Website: bh-photo
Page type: customer-info-address
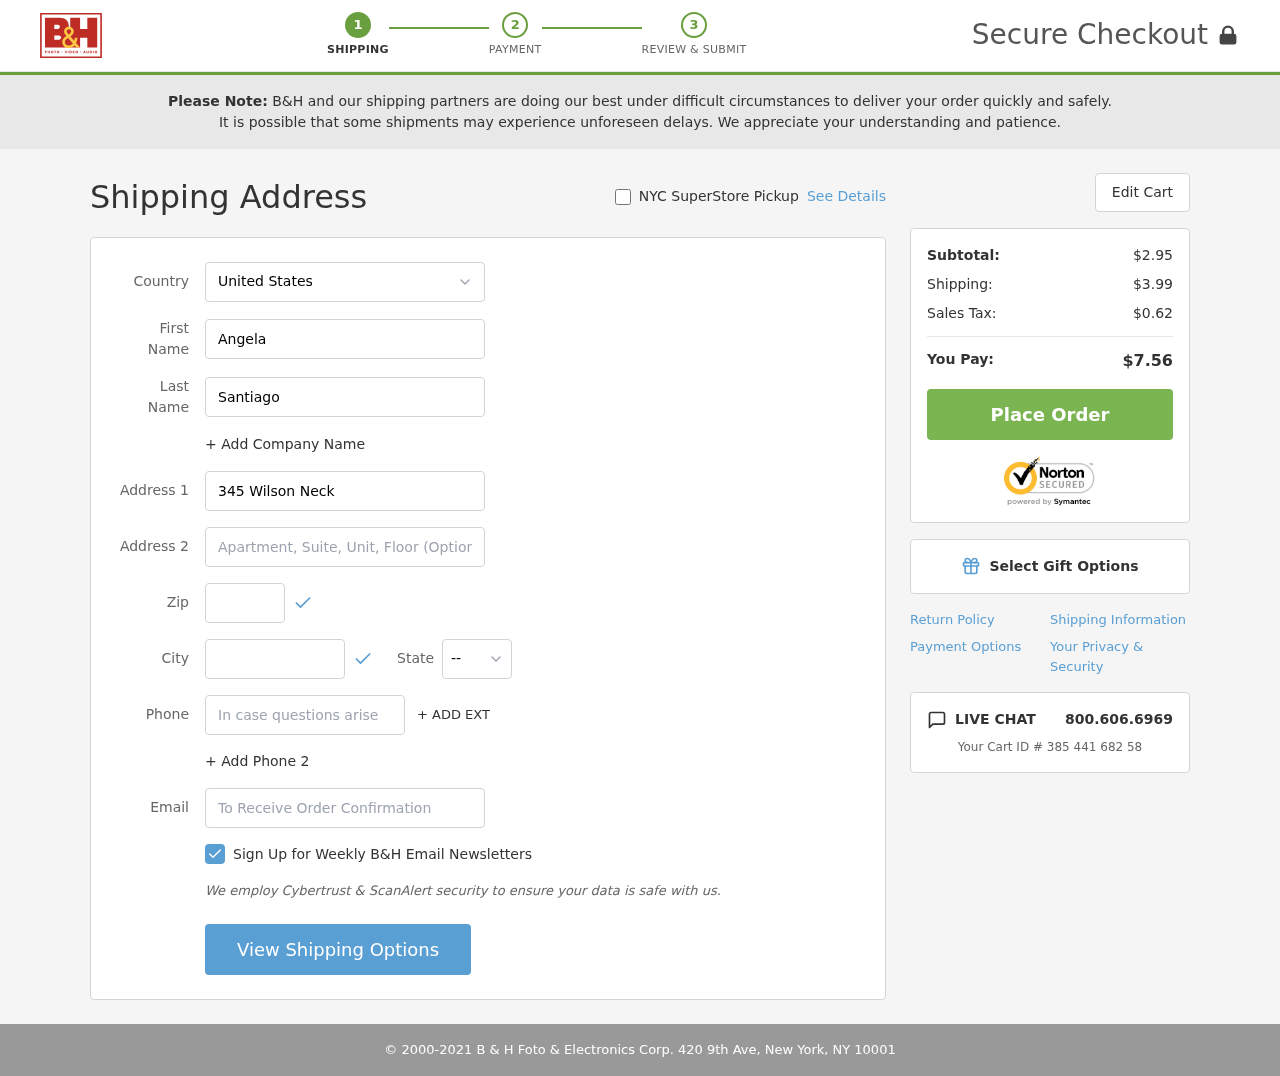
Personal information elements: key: PII_CITY
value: West Jonathanhaven
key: PII_COUNTRY
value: United States
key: PII_EMAIL
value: angela.santiago@gmail.com
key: PII_FIRSTNAME
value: Angela
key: PII_LASTNAME
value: Santiago
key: PII_PHONE
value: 3793135403
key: PII_POSTCODE
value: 76670
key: PII_STATE_ABBR
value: AK
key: PII_STREET
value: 345 Wilson Neck
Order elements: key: ORDER_SUBTOTAL
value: $2.95
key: ORDER_SHIPPING_COST
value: $3.99
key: ORDER_TAX
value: $0.62
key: ORDER_TOTAL
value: $7.56
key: ORDER_ID
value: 385 441 682 58